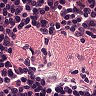
Metastatic tissue present: no